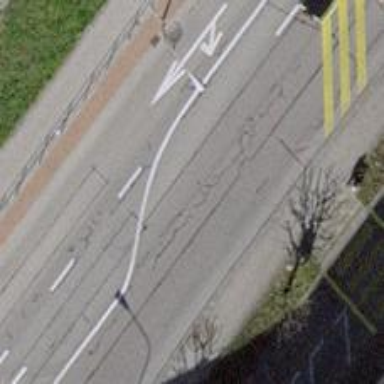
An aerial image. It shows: Asphalt tertiary road with bus lane on the left and cycle lane for sharing with buses on the left as well.